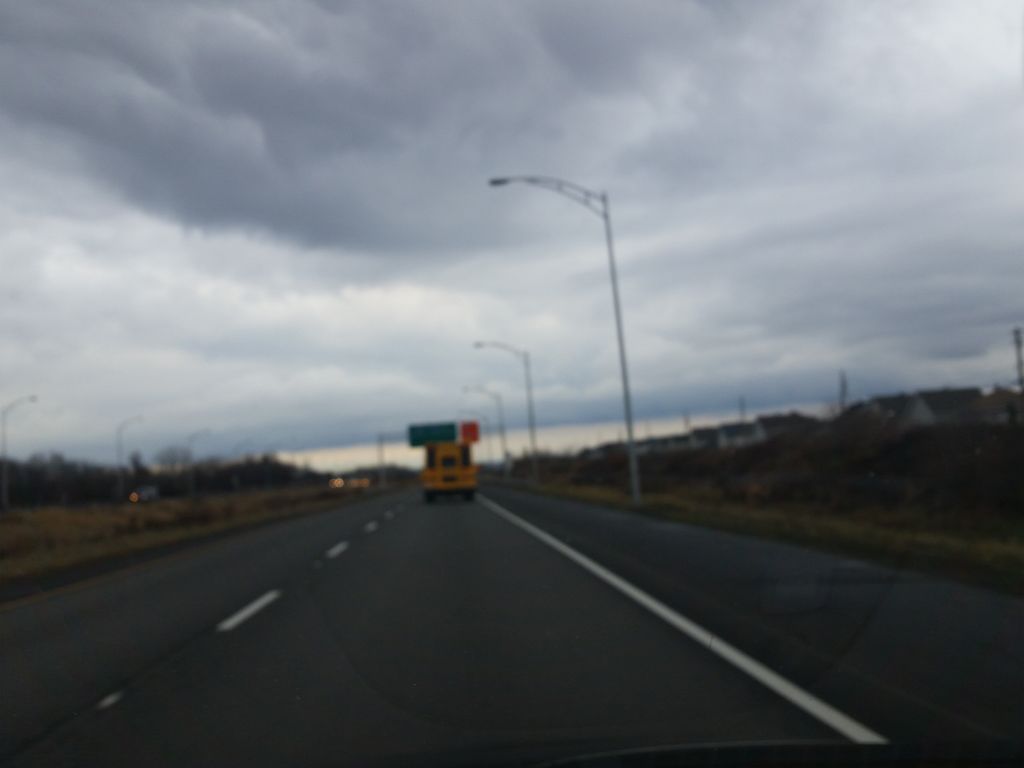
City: quebec_city